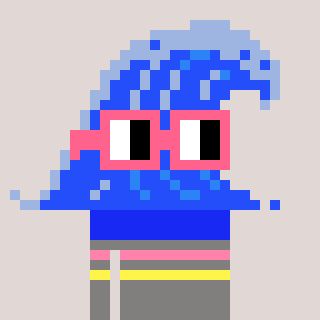
a pixel art character with square pink glasses, a wave-shaped head and a bluegrey-colored body on a warm background